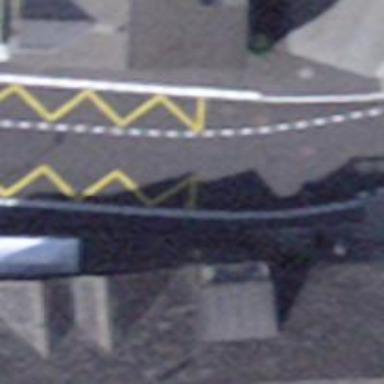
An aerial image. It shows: Bus stop with platform for public transport.